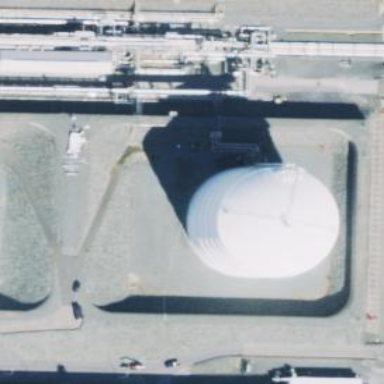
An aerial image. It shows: Storage tank that is man-made.